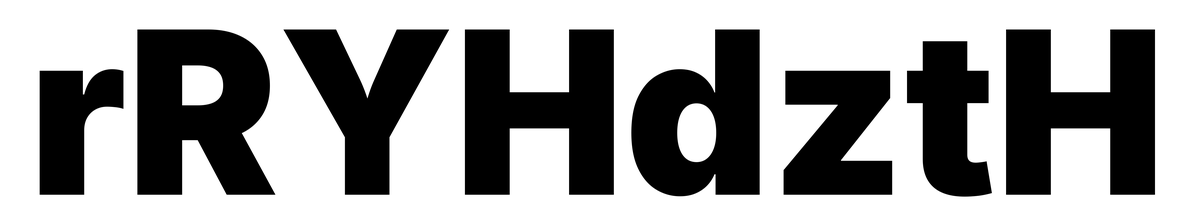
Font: Inter_Black